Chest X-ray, AP view. Patient: 31 years old, sex F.
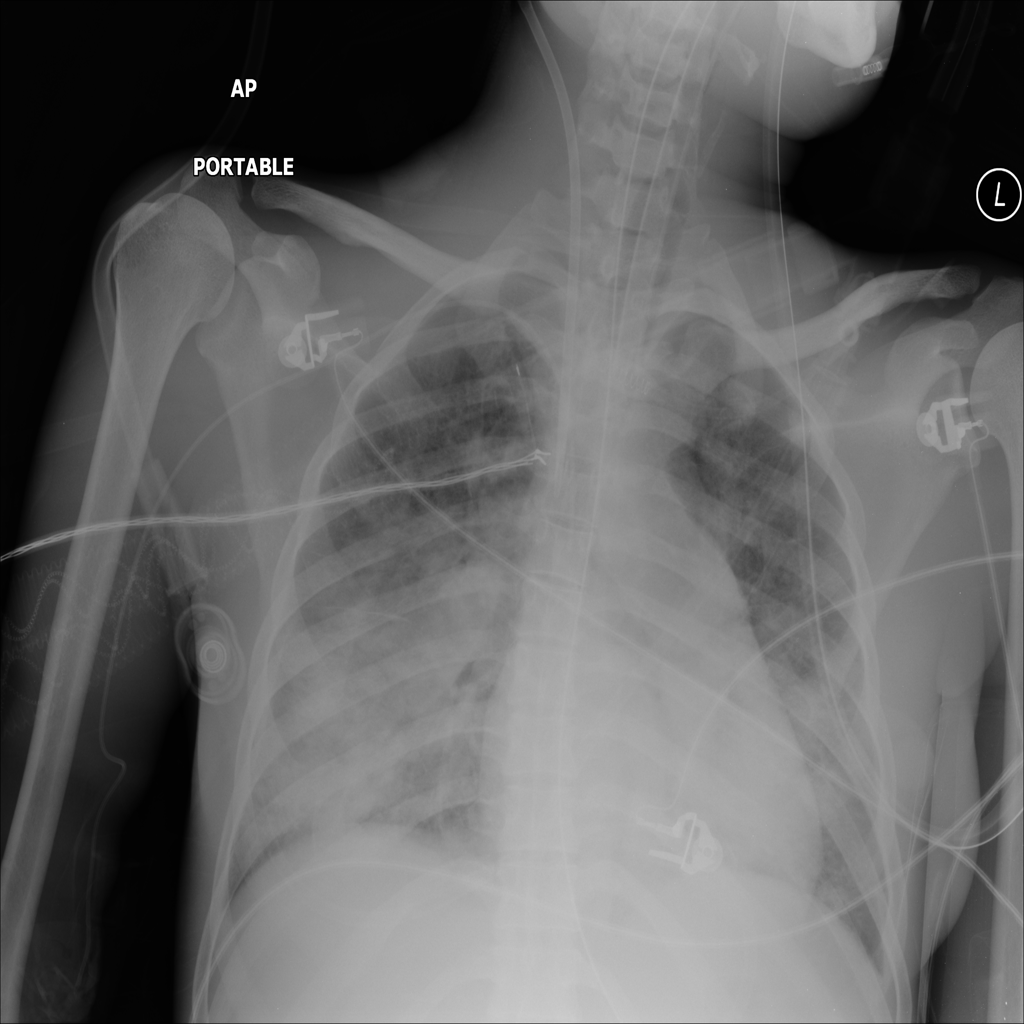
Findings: Infiltration